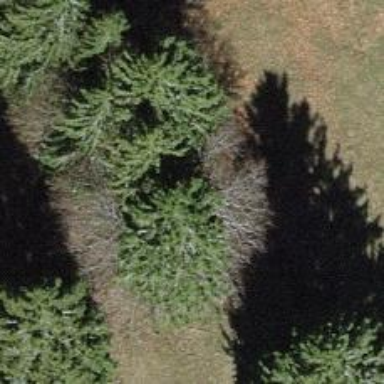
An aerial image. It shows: Agricultural area characterized by evergreen needle-leaved trees.